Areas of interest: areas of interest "Clothing, Shoes, Hats and Leather Goods Store"
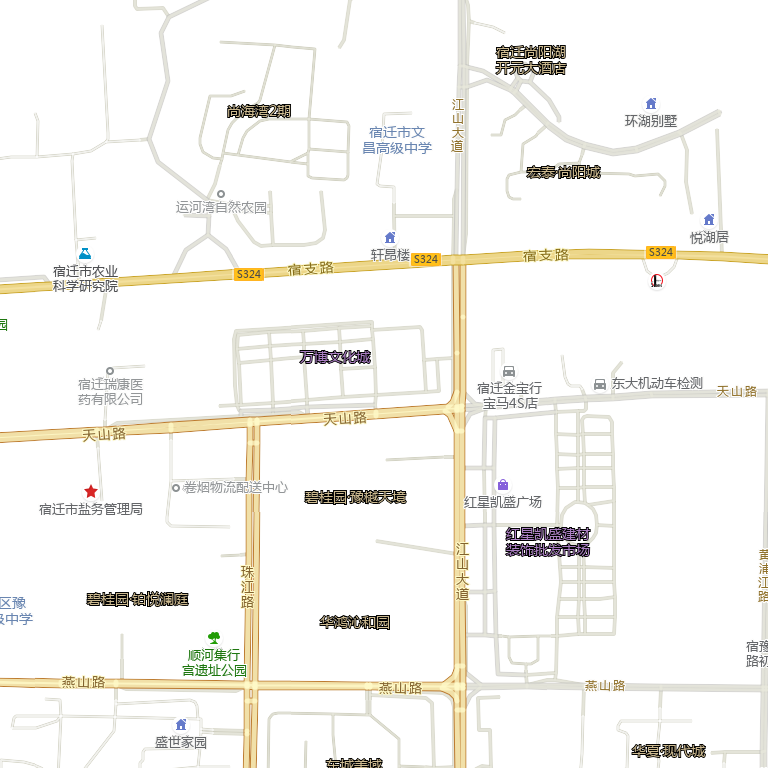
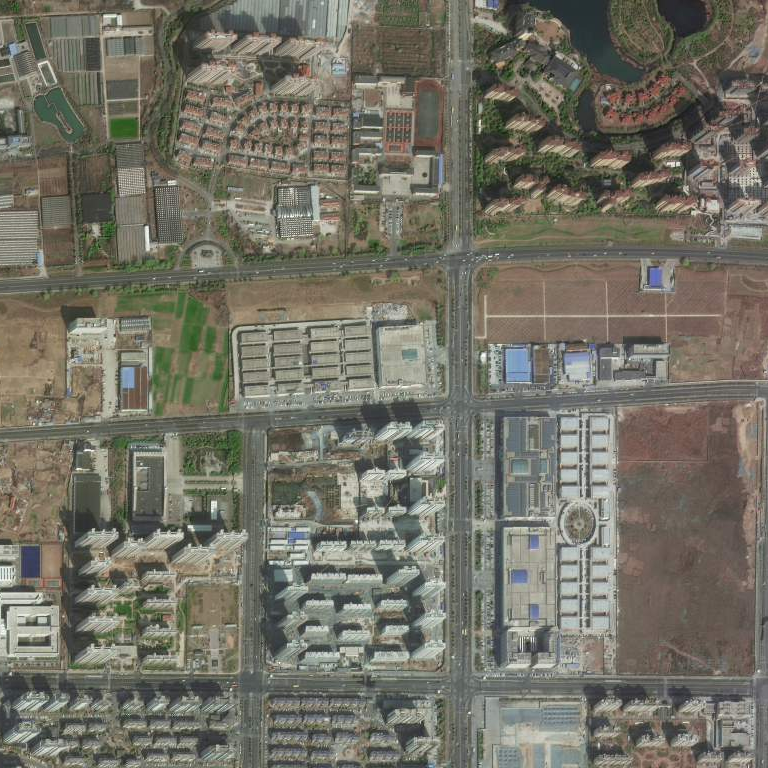